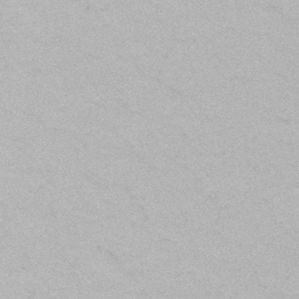
Label: frost